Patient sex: M
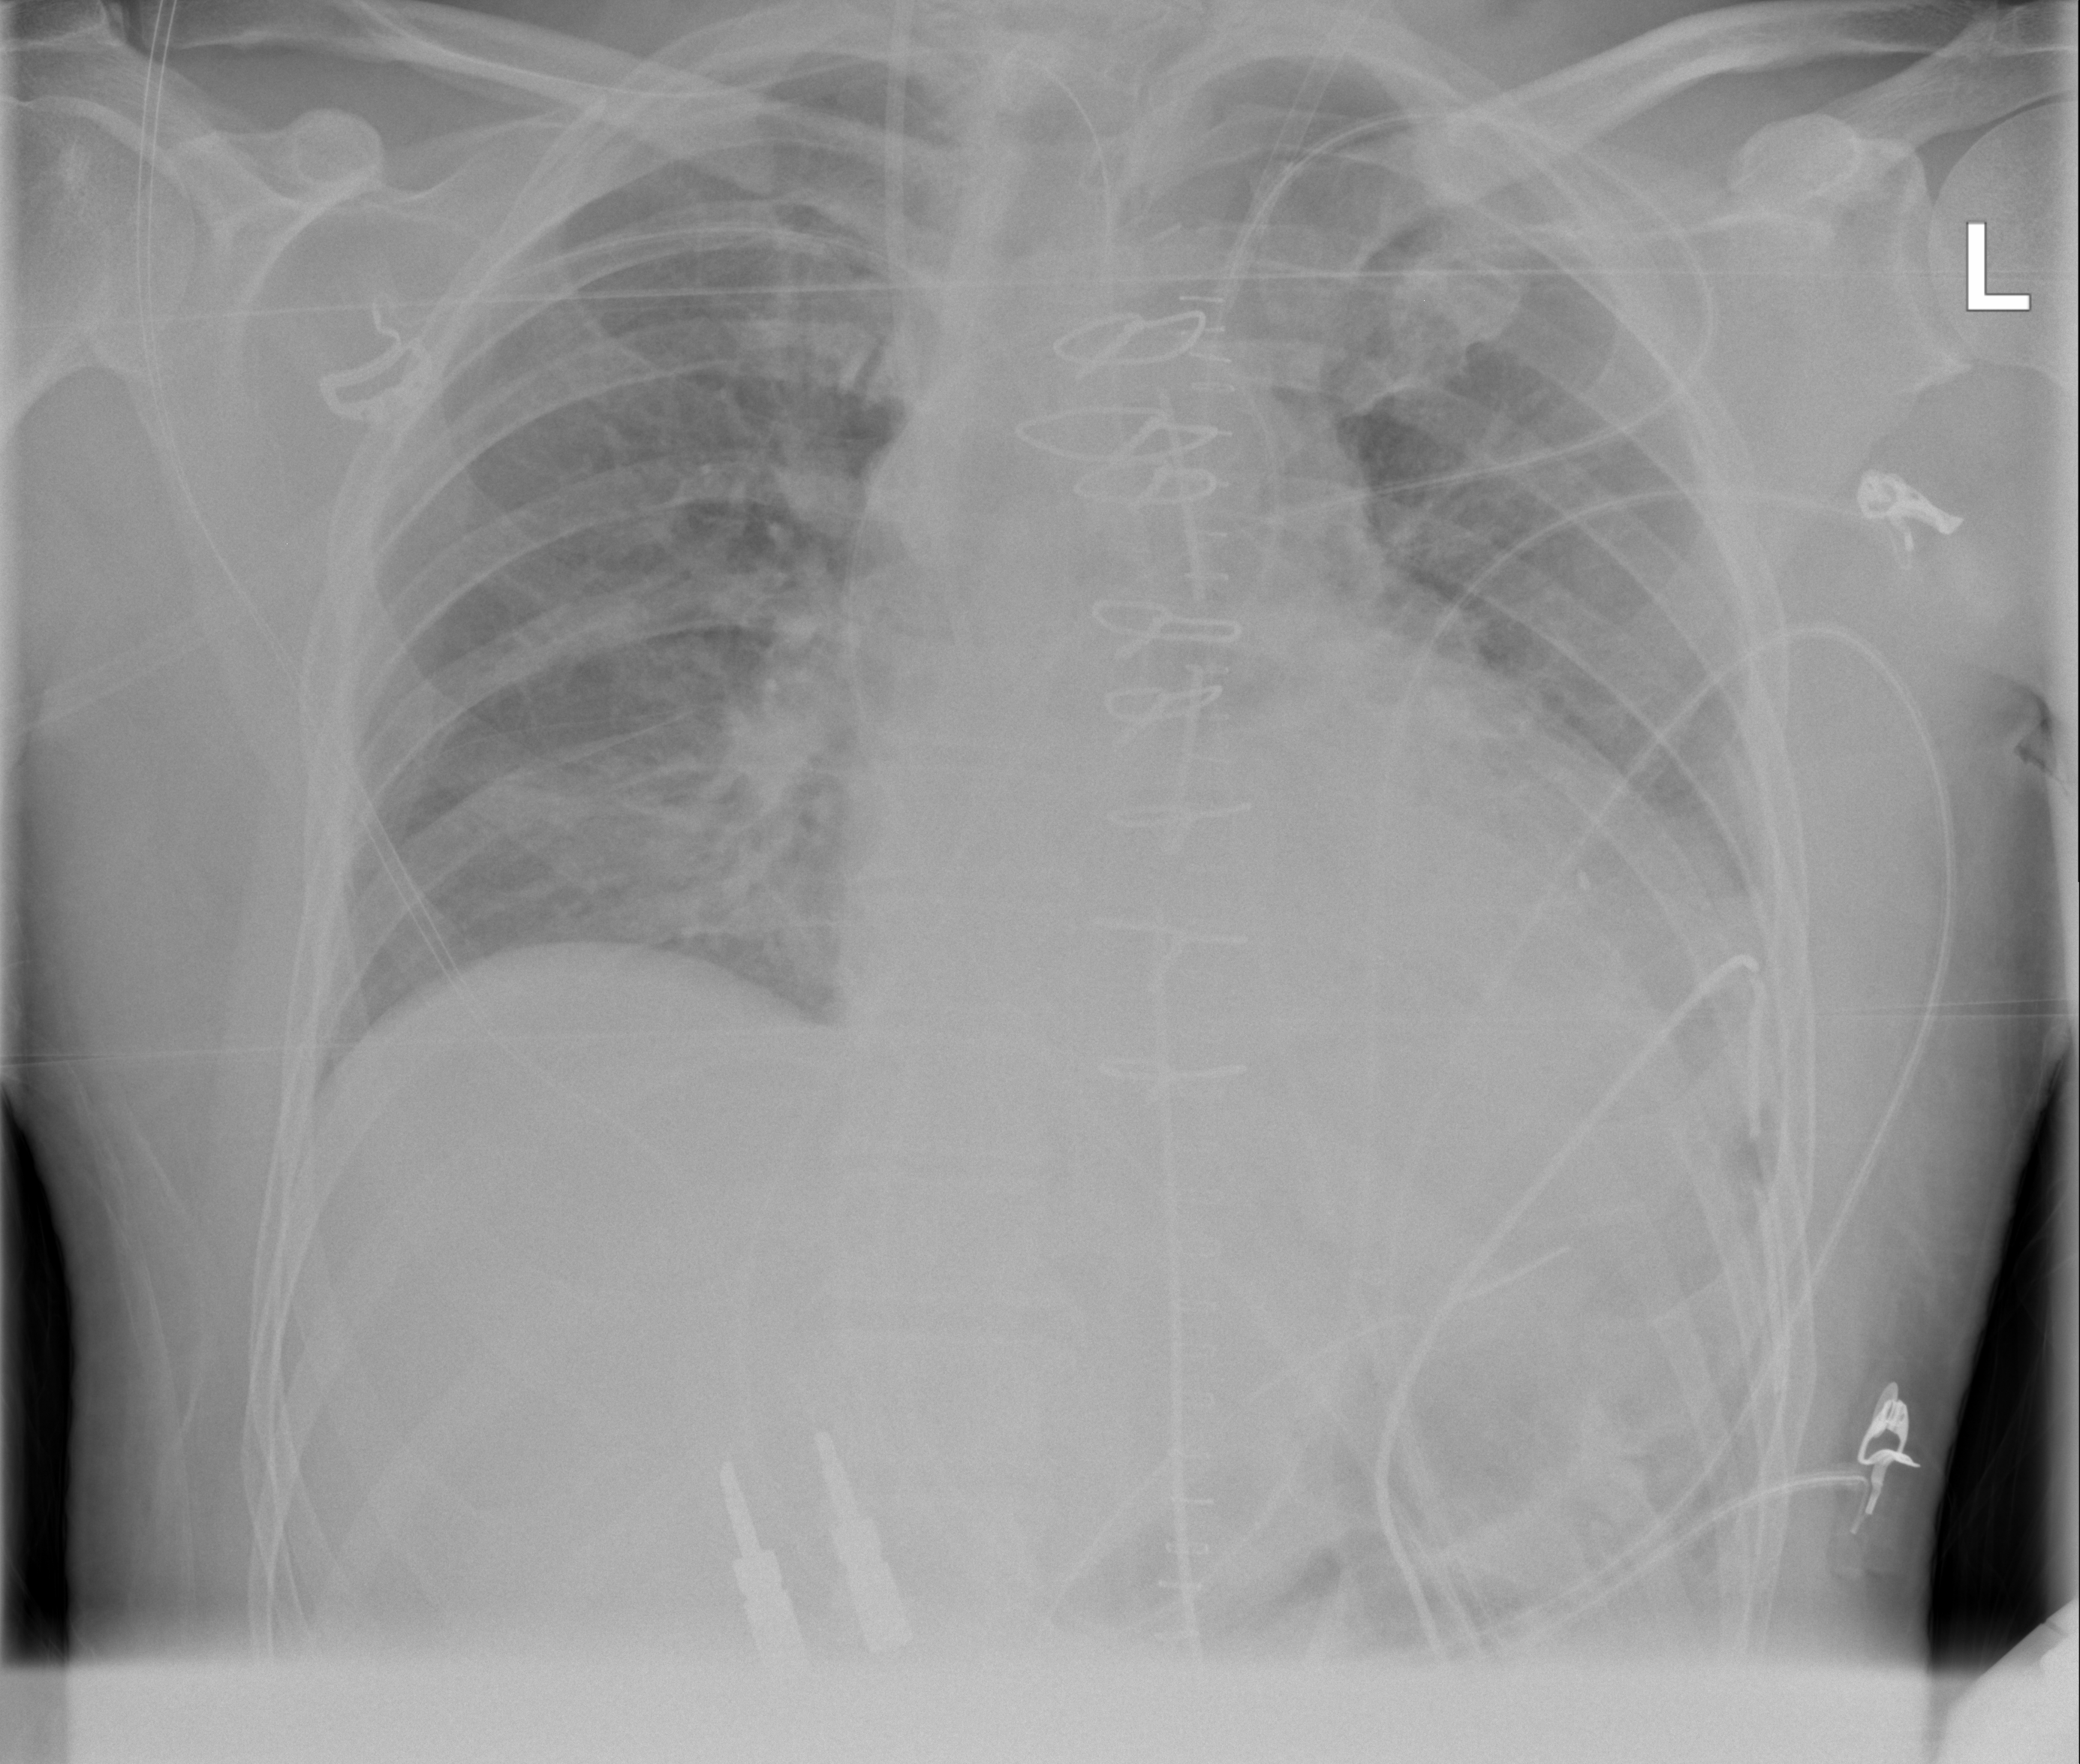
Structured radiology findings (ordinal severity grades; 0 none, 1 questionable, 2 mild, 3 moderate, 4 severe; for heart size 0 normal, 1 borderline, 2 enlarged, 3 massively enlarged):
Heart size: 2
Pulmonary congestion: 2
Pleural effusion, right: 0
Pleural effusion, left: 2
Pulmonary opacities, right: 2
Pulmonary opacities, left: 0
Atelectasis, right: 2
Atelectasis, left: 2